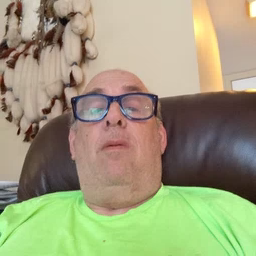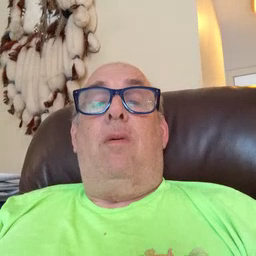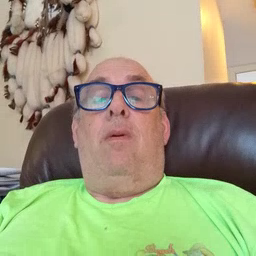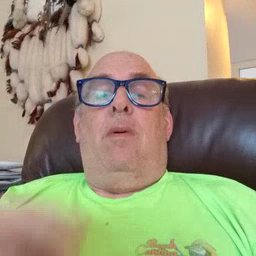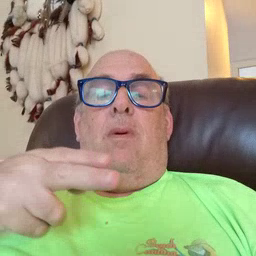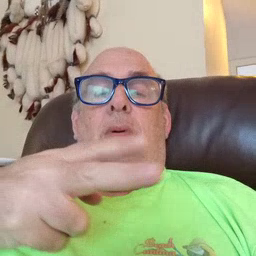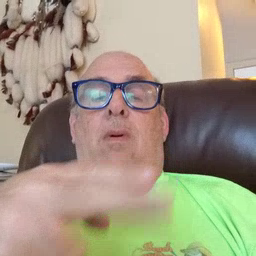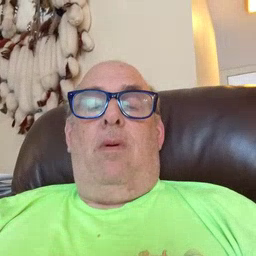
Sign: cut